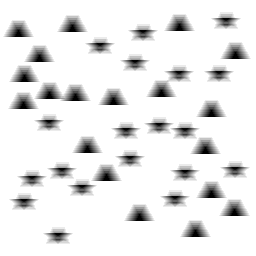
Squares: 0
Triangles: 19
Stars: 19
Total shapes: 38